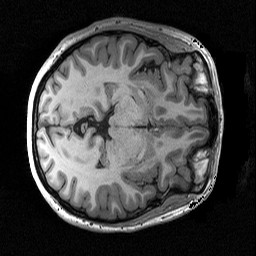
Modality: T1w
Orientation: axial